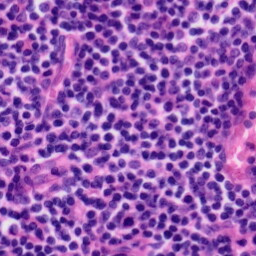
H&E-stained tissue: Tonsil